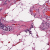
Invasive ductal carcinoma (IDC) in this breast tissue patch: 0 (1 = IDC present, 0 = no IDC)